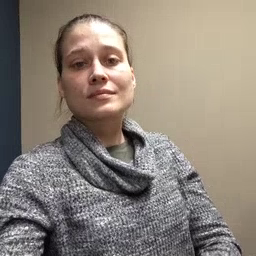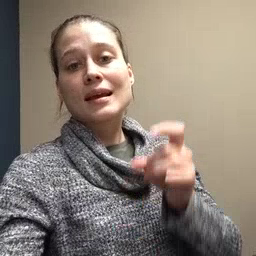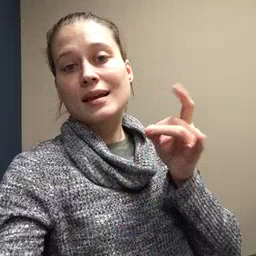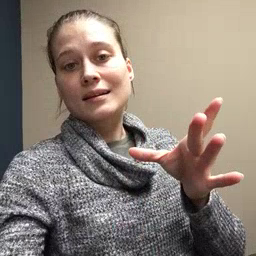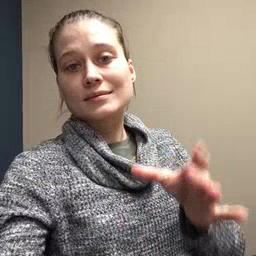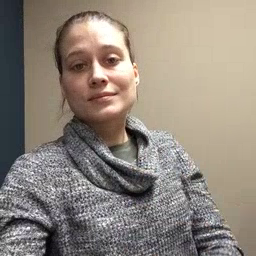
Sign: hate